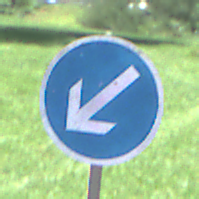
Verkehrszeichen: VorgeschriebeneVorbeifahrtLinks
Umgebung: Outdoor, Nature
Tageszeit: Midday
Wetter: Clear
Licht: Natural
Jahreszeit: Summer
Kontrast: HighContrast